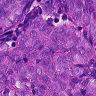
Metastatic tissue present: yes